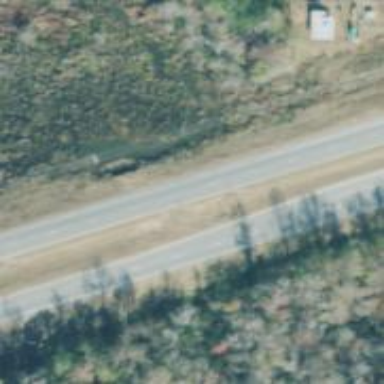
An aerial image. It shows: Asphalt road classified as trunk highway.